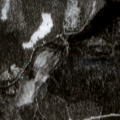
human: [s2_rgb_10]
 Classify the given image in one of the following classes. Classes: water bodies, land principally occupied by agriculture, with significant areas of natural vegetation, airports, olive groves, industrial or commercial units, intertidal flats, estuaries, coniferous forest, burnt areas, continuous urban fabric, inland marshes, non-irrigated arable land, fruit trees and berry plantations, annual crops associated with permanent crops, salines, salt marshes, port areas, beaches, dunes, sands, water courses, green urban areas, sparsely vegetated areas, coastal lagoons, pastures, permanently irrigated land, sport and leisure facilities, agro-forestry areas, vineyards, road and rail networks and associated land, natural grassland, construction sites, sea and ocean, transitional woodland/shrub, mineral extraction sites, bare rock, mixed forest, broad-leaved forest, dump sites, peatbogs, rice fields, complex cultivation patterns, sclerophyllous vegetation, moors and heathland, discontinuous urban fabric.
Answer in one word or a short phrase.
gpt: coniferous forest, mixed forest, transitional woodland/shrub